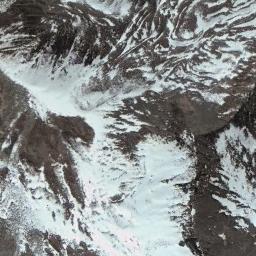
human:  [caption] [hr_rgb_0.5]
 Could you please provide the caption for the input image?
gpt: The snow berg is consist of bare land and white snow .

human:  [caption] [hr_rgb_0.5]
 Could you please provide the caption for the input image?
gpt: The snowberg is covered with snow and ice and a horn peak remains at the top of the snowberg .

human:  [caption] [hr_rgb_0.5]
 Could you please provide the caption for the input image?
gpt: White snow and brown bare ground intersect on the snow mountain .

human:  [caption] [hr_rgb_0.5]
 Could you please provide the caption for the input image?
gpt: A lot of snow is on the snowberg .

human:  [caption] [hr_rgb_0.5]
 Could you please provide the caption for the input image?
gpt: There are much snow and some bare land on the snowberg .